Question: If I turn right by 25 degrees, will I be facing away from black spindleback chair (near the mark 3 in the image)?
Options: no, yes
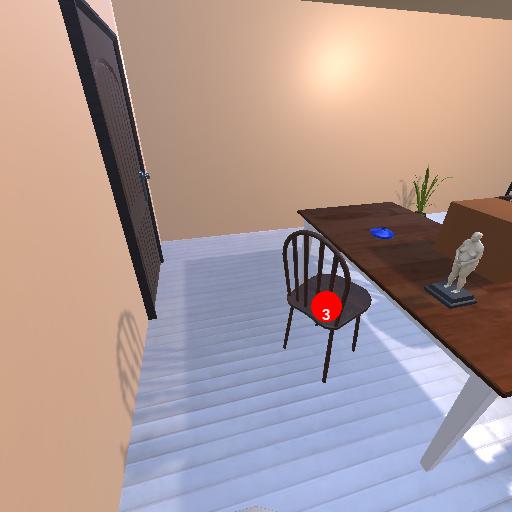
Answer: no